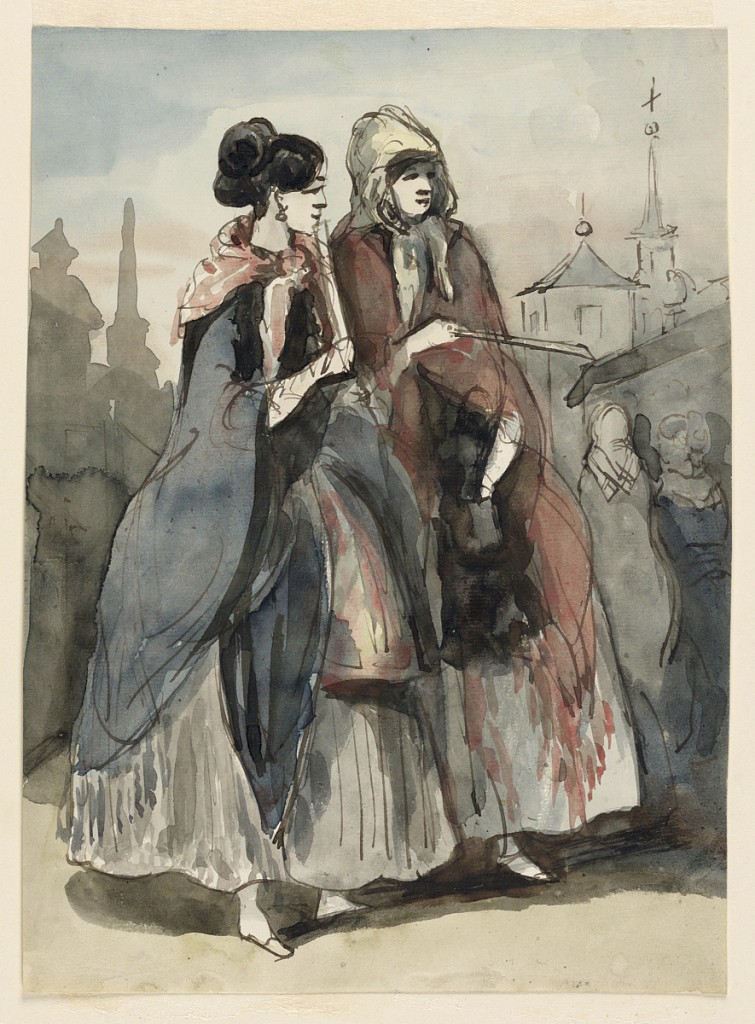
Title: On a Square in a Spanish Town
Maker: Constantin Guys, French, 1802 – 1892
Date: ca. 1870
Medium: Pen and brown ink, brush and watercolor on paper; verso: graphite
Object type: Drawing
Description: Vertical rectangle. Two women standing in the square of a town, church steeples and outlines of figures in the background. Both women have on very full gray skirts almost covered by shawls or mantles. The woman at left has an elaborate hairdress in Spanish style, the woman at right wears a scarf over her head. Verso: sketch of a woman, seen in left profile, bending over. A wall or doorway indicated at left.